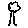
Label: tree